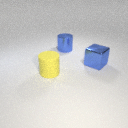
large blue metal cube behind large yellow rubber cylinder